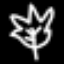
Label: leaf